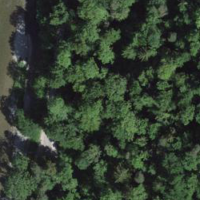
EUNIS habitat code: 53
Species observed at this site:
Nasturtium officinale
Campanula trachelium